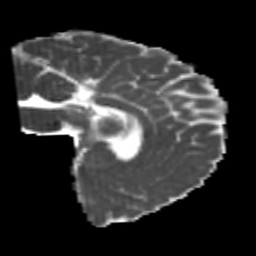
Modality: MD
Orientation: sagittal
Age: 24
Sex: male
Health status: healthy
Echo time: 0.074 s